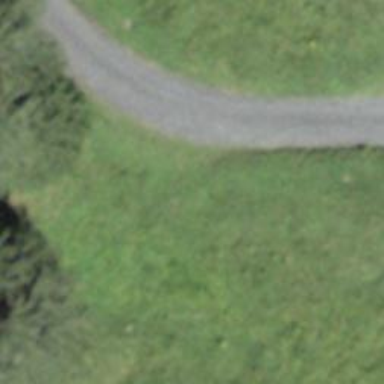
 paved and designated for nordic skiing. The skiing track is groomed for classic and skating styles."